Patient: sex F, age 43
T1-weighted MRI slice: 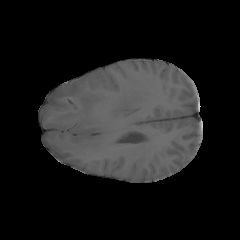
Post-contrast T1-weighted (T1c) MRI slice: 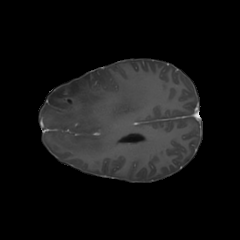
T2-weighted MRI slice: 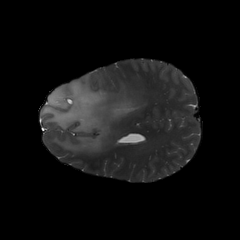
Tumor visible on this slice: yes
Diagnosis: Astrocytoma, IDH-mutant
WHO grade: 3